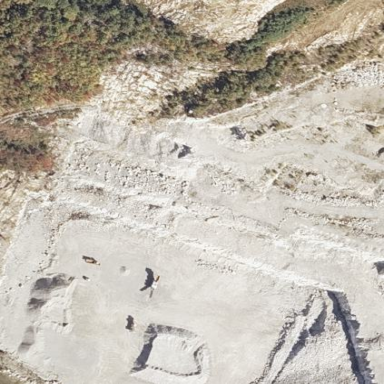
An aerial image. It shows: Industrial area used as quarry.